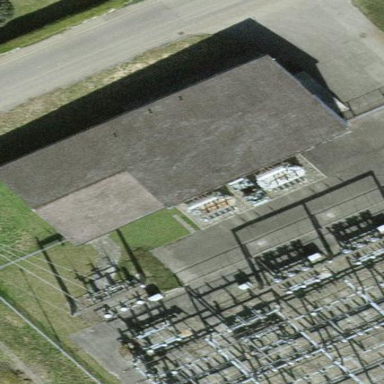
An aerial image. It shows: Service building.